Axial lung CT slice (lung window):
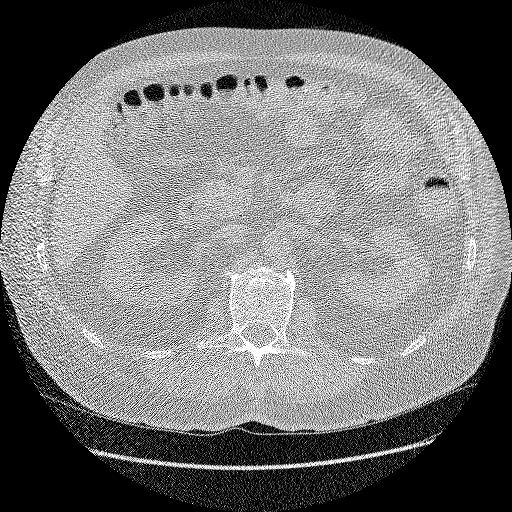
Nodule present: no